Question:
I am trying to build a layout that has two div blocks next to each other. Both of them are centered to the page. The left block (1) varies in width depending on how much space their is available in the window (from 300px min to 400px max). Block 2 has a fixed width of 640px and does not change. Both block's height extend to the bottom of the page. If one block is longer than the other than the other block would compensate with white space (with the background color still applied).
Youtube's video page can be used as an example, however in my case the larger block is on the right. Notice how youtube's right block (suggested videos) gets larger or smaller from 300-400px when the window is resized.
This is the best I can come with:
<URL>
'''
body {
margin:0;
padding:0;
height:100%;
}
#wrapper {
max-width:1040px;
min-width:940px;
margin:0 auto;
height: auto;
min-height: 100%;
}
#left {
float:left;
min-width:300px;
max-width:400px;
height:100%;
background:#EEE;
}
#right {
float:right;
width:640px;
height:100%;
background:#666;
}
<html>
<body>
<div id="wrapper">
<div id="left">left</div>
<div id="right">right</div>
</div>
</body>
</html>
'''
Two problems:
1) I can't get the divs to extend to the bottom.
2) Adding a float to block 1 renders the min-width property useless
I am looking for a JS and CSS media query free solution if possible.
Any one have a clue?
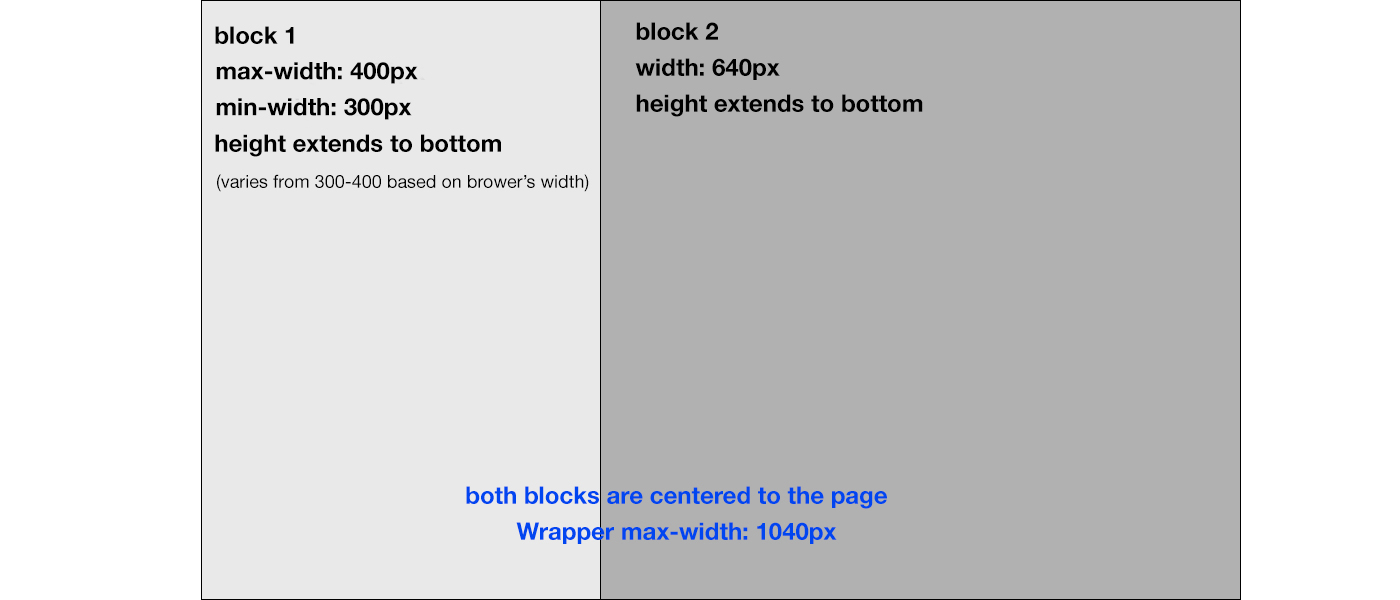
Answer: A few things:
You need to add
'''
html {
height:100%;
}
'''
to get html's sub elements to fit the window. Then remove 'height:auto' from the 'wrapper'.
If you have a max-width set in pixels on the wrapper without telling it a variable width relative to the window (like 'width:90%'), the contents can't change size when the browser resizes, because their width is fixed.
So I added 'width:90%' for demo purposes. You can set it to whatever percentage you think looks nice in the window.
Put your 'right' div before your 'left' in your html like so:
'''
<div id="wrapper">
<div id="right">right</div>
<div id="left">left</div>
</div>
'''
and then you can use 'left' to fill the space left by 'right' without having to float it or tell it a width. Setting the max & min width on the wrapper will keep 'left' from getting too small or big.
So the final css would be:
'''
html, body{
margin:0;
padding:0;
height:100%;
}
#wrapper {
max-width:1040px;
min-width:940px;
margin:0 auto;
height: 100%;
width:90%;
}
#left {
overflow:hidden;
height:100%;
background:#EEE;
}
#right {
float:right;
width:640px;
height:100%;
background:#666;
}
'''